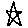
Label: star